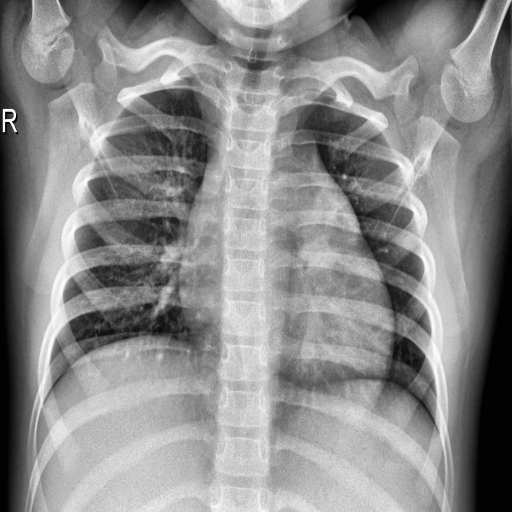
Finding: NORMAL